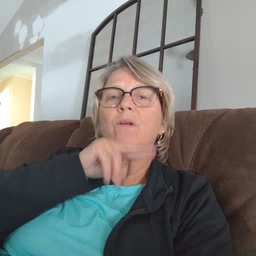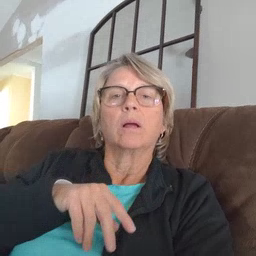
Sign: frog